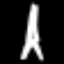
Label: The Eiffel Tower